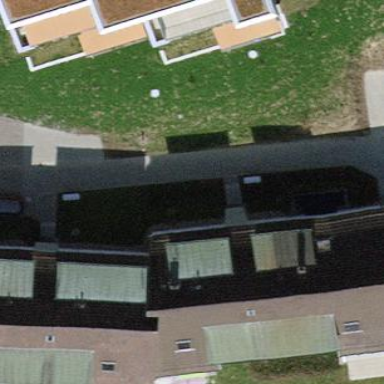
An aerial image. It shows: Gabled roof apartment building with grey rooftop.